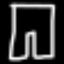
Label: pants